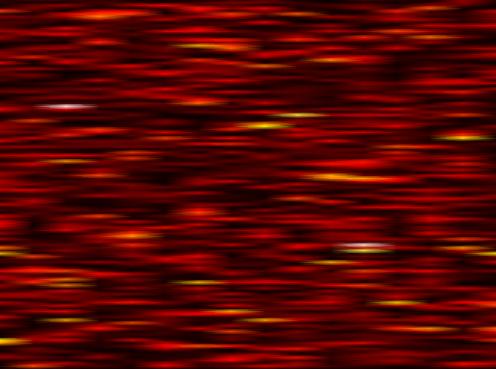
Label: FOFDM